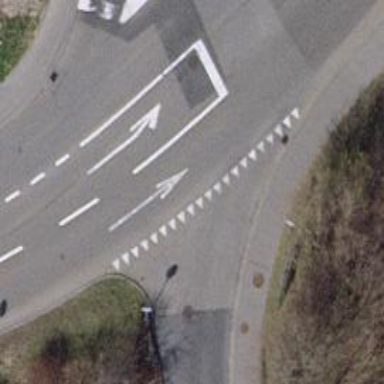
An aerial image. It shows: Road with "give way" sign.